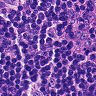
Metastatic tissue present: yes